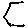
Label: hexagon